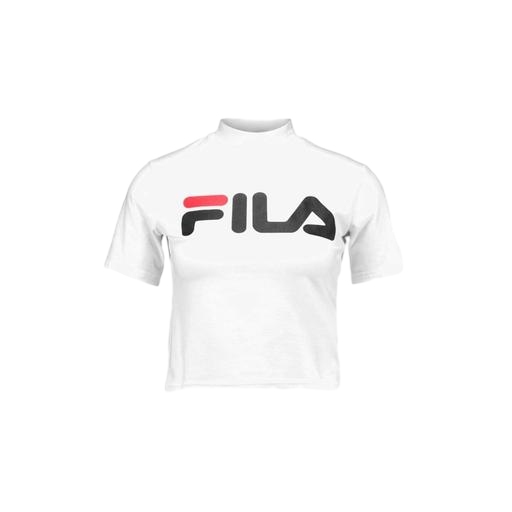
white cropped logo t-shirt, white cropped logo print jersey t-shirt, high-neck ribbed-jersey t-shirt, white background